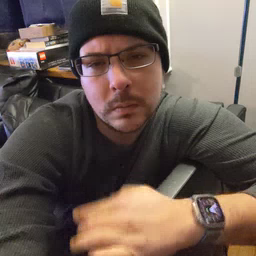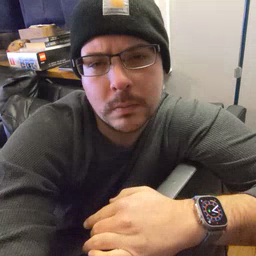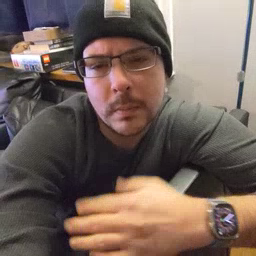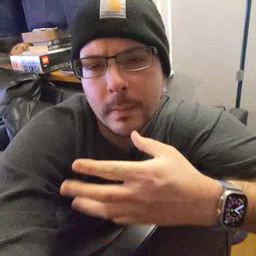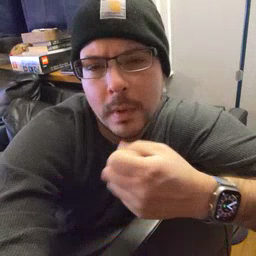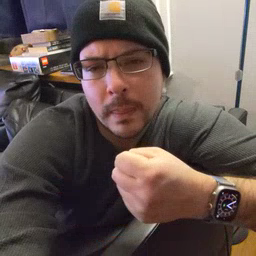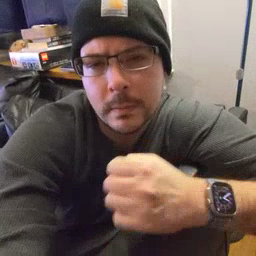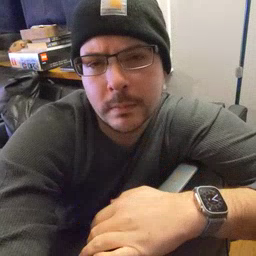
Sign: milk